Question: Hi I don't understand why I don't see my list in tab3...

This is my code...
I add one record in myStore but I don't see the list...
Thanks in advance!
'''
var mainForm ;
var mainFormPanel={};
var addToXml=function (values){};
var htmlTemplate='<p>{b}</p><p>{m}</p><p>{f}</p>';
var template = new Ext.Template(htmlTemplate);
var myStore = Ext.create('Ext.data.Store', {
storeId: 'MyStore',
fields: [
{name: 'id', type: 'string'},
{name: 'c', type: 'string'},
{name: 'd', type: 'string'},
{name: 'q', type: 'string'},
{name: 'n', type: 'string'}
]
}); // create()
myStore.add({id:"id",c:"222",d:"333",q:"444",n:"555"});
var listpanel;
var config={
glossOnIcon: false,
autoMaximize: false,
icon: {
57: 'lib/sencha-touch/resources/icons/icon.png',
72: 'lib/sencha-touch/resources/icons/icon@72.png',
114: 'lib/sencha-touch/resources/icons/icon@2x.png',
144: 'lib/sencha-touch/resources/icons/icon@114.png'
},
phoneStartupScreen: 'lib/sencha-touch/resources/loading/Homescreen.jpg',
tabletStartupScreen: 'lib/sencha-touch/resources/loading/Homescreen~ipad.jpg',
//next we require any components we are using in our application.
requires: [
'Ext.tab.Panel',
'Ext.form.*',
'Ext.field.*',
'Ext.Button',
'Ext.data.Store'
],
launch: function() {
var list= Ext.create("Ext.NavigationView",{
xtype: 'list',
itemTpl: 'D:{id} - C:{c}',
store: myStore,
fullscreen: true,
layout:'fit',
title:'listtitle',
onItemDisclosure: function (record, btn, index) {
view.push({
xtype: 'panel',
renderTo: document.body,
layout:'fit',
title: 'second view',
html: 'second view',
styleHtmlContent: true
});
}
});
var myTitle= {
xtype: 'titlebar',
id: 'myTitle',
docked: 'top',
title: 'mytitle'//,
};
var myMean={
xtype: 'titlebar',
id: 'myMean',
docked: 'bottom',
title: 'myMean'
};
listpanel = new Ext.Panel({
xtype:'panel',
header:true,
layout: 'fit', // important to make layout as 'fit'
id:'listpanel',
title:'listpanel',
items: [myTitle,myMean,list]
});
var view = Ext.create("Ext.NavigationView", {
layout:'fit',
id:'view',
items: [listpanel]
});
Ext.Viewport.add({
xtype: 'tabpanel',
tabBarPosition: 'bottom',
items: [
{
title: '1-tab',
layout:'fit',
iconCls: 'home',
html:'tab1',
cls: 'card1'
},
{
title: '2-tab',
layout:'fit',
iconCls: 'download',
html:'tab2',
cls: 'card2'
},
{
title: '3-tab',
layout:'fit',
iconCls: 'home',
items: [view],
cls: 'card3'
},
{
title: '4-tabs',
layout:'fit',
iconCls: 'home',
html: '4-tab',
cls: 'card4'
}
]
});
}
};
Ext.application(config);
'''
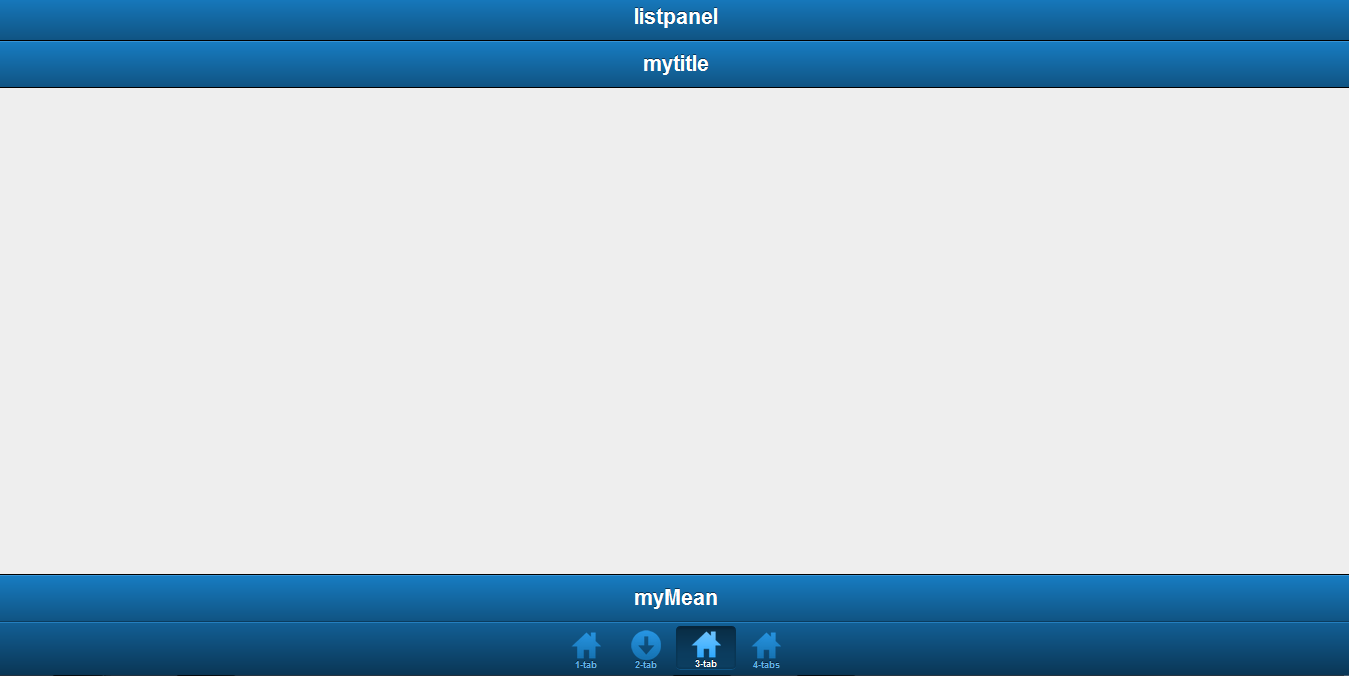
Answer: Solved deleting fullscreen: true,layout:'fit' in var list.